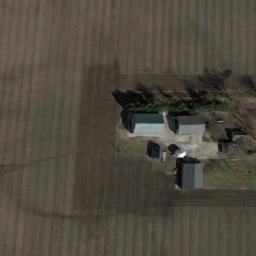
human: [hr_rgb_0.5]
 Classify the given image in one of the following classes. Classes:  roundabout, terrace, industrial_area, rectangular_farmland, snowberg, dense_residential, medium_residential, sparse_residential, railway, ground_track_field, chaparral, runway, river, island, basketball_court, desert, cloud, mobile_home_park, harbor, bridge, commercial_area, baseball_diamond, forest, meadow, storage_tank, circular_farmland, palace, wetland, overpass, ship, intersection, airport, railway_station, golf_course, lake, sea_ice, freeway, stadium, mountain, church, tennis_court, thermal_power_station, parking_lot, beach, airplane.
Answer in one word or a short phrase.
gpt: sparse_residential